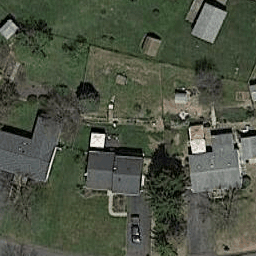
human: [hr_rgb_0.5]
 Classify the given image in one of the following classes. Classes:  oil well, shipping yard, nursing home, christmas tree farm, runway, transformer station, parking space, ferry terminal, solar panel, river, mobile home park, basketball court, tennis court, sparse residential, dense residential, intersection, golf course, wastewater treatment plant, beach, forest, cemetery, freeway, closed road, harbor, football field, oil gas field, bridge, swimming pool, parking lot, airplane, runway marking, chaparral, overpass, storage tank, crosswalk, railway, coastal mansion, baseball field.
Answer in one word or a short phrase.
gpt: sparse residential